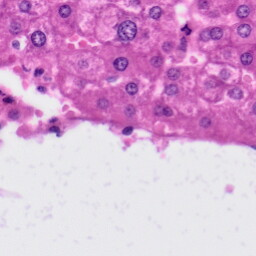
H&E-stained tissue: Liver